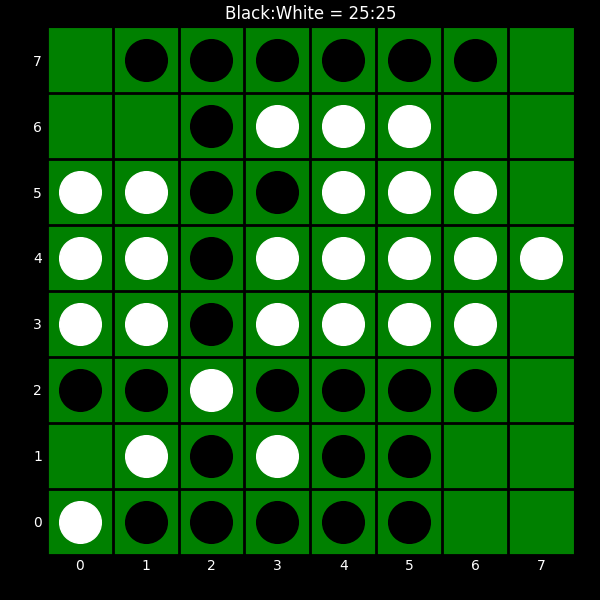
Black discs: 25
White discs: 25